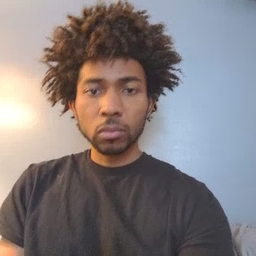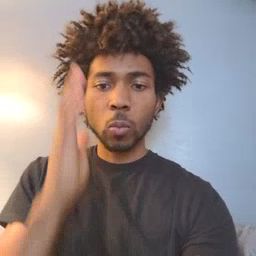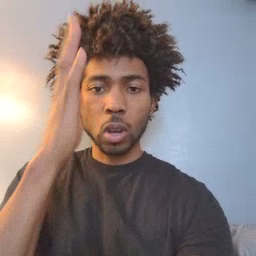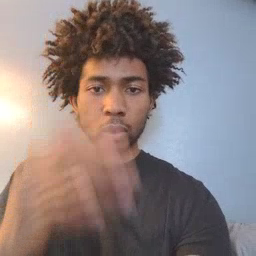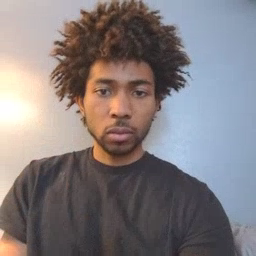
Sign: will